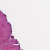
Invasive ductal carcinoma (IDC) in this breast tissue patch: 0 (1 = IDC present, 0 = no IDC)